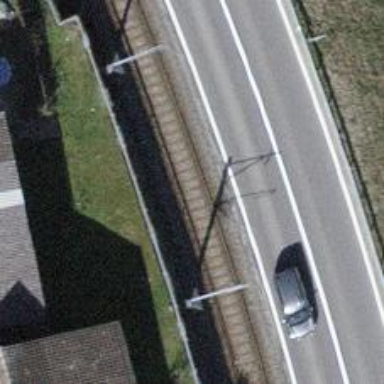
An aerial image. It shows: Single railway track with electrification through contact line.